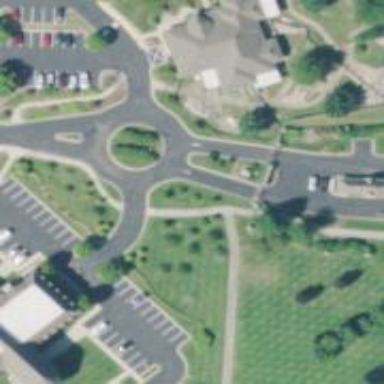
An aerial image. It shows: Service road that intersects roundabout.